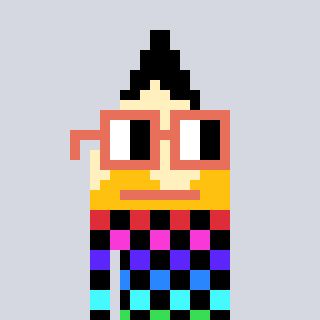
a pixel art character with square orange glasses, a pencil-shaped head and a hotbrown-colored body on a cool background